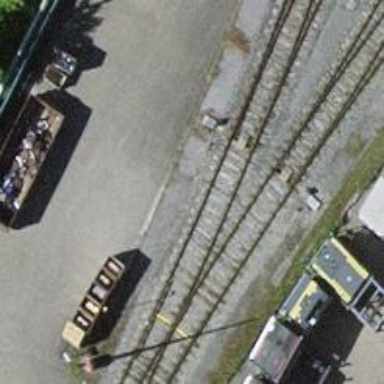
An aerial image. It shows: Railway yard with one track in service.